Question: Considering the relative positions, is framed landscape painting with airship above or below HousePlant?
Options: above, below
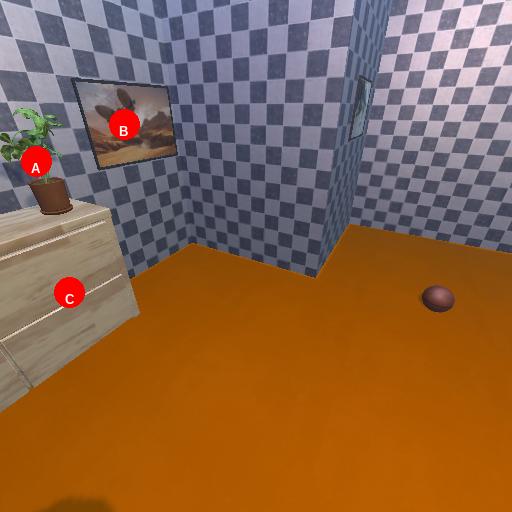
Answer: above